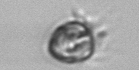
Label: Ciliophora